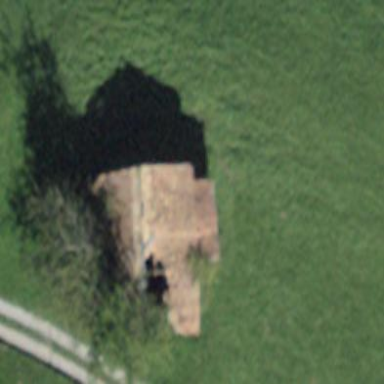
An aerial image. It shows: Rural barn.